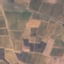
Land use / land cover class: PermanentCrop